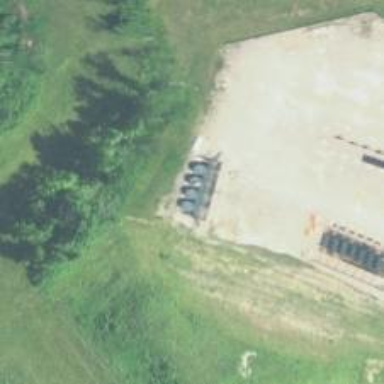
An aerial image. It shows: Storage tank that is man-made.